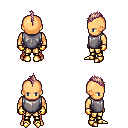
a pixel art fantasy rpg character, male body template, human, tanned skin, steel chest armor, gold greaves, white blonde mohawk hairstyle, gold gloves, gold boots, four views (front, back, left, right), 2x2 character sprite sheet, small pixel art, hard edges, no anti-aliasing